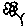
Label: flower